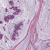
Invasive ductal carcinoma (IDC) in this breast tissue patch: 1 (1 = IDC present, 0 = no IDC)